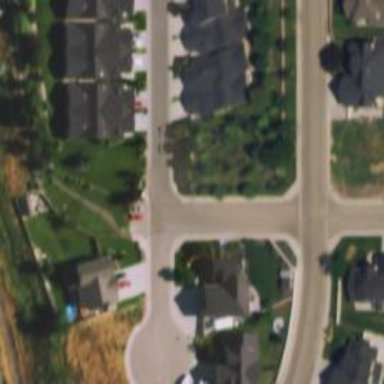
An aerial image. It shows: Unmarked crossing on footway.